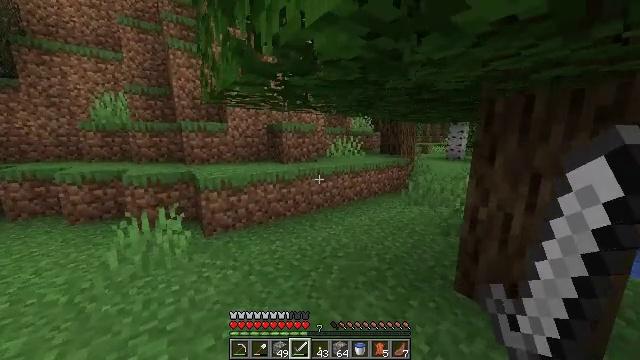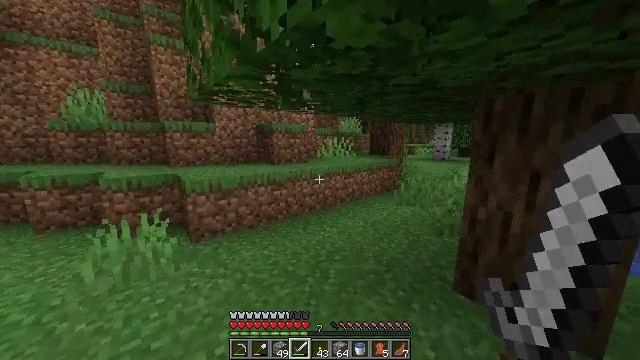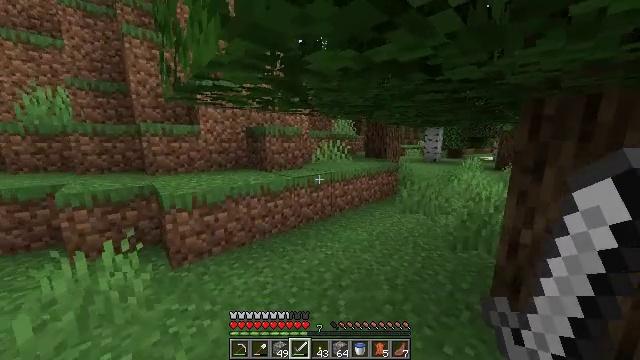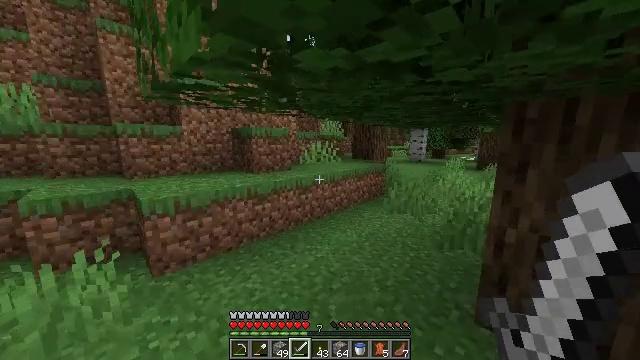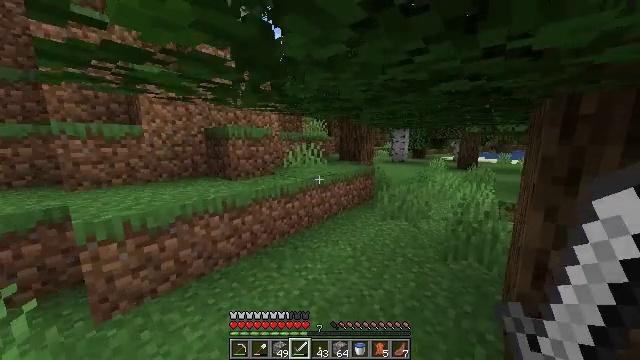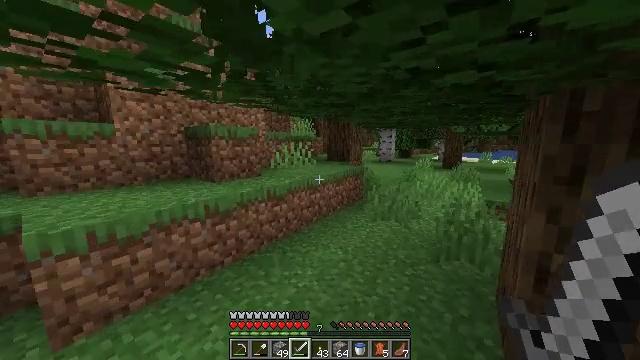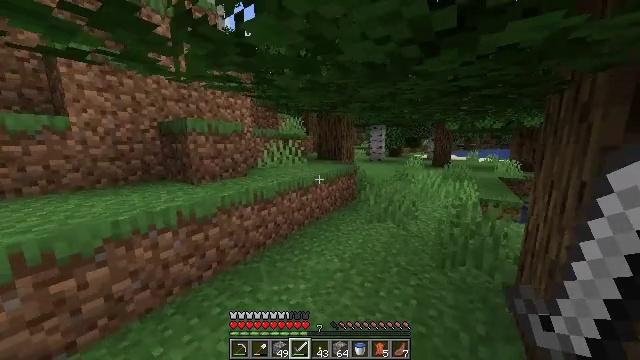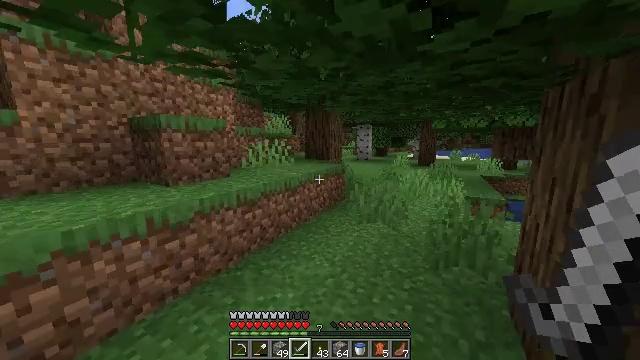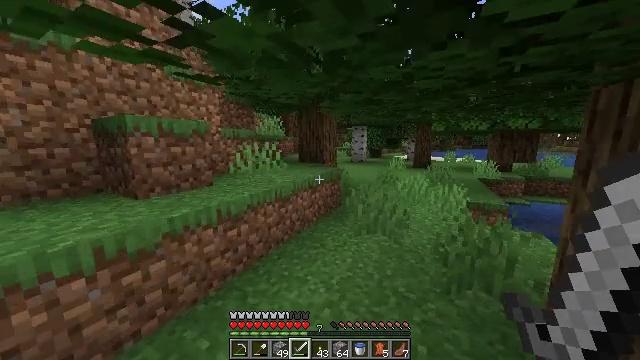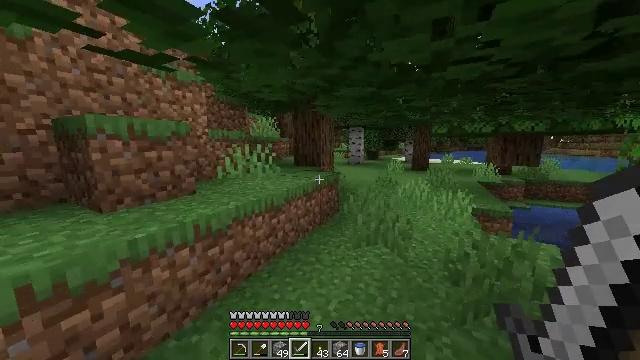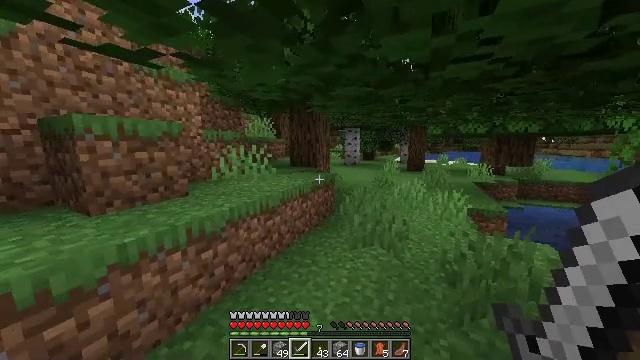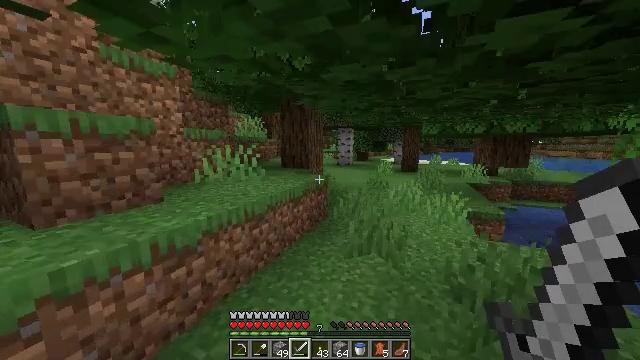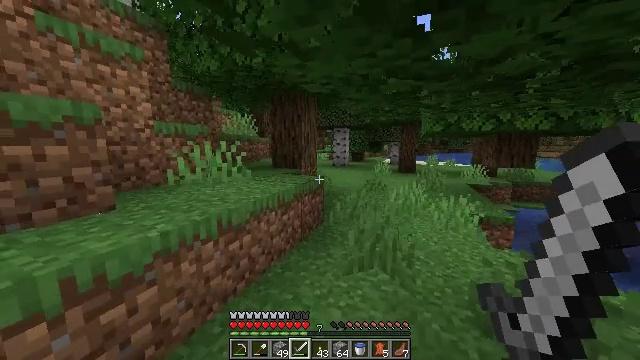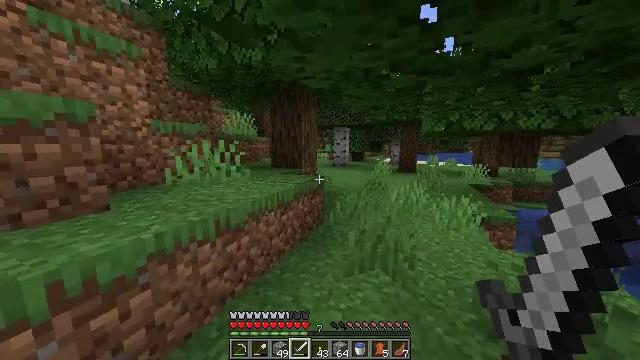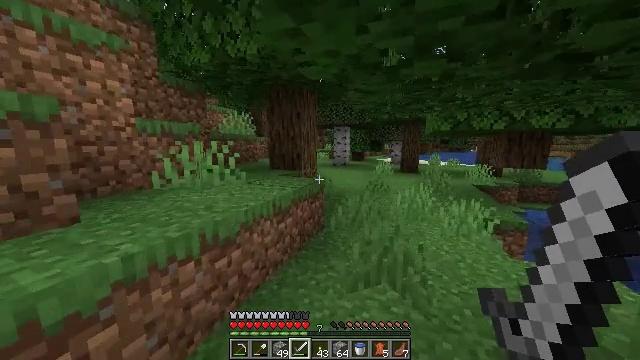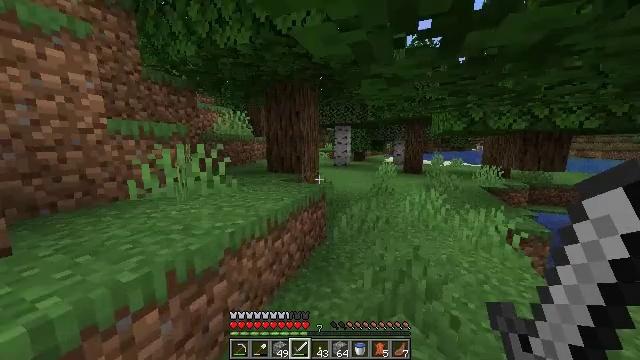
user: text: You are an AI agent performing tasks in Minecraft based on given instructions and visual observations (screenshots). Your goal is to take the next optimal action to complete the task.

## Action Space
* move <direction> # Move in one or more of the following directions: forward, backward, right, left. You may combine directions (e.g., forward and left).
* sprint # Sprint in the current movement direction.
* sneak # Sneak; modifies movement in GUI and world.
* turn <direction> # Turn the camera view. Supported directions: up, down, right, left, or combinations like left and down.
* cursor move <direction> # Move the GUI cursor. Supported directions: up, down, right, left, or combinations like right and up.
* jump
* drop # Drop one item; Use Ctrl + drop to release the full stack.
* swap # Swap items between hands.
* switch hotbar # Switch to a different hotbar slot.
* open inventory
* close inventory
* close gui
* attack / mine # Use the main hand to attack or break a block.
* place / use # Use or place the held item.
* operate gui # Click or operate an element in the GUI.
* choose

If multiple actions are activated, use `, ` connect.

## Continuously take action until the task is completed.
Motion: motion action
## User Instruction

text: Remove a peony from the inventory.
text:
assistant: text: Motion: move forward, sprint, turn right
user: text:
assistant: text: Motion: move forward, sprint, turn right
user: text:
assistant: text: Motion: move forward, sprint, turn right
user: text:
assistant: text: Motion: move forward, sprint, turn right
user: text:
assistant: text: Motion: move forward, sprint, turn right
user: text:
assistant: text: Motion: move forward, sprint, turn right
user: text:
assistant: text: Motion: move forward, sprint, turn right
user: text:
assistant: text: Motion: move forward, sprint, turn right
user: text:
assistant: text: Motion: move forward, sprint
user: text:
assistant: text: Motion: move forward, sprint, turn right
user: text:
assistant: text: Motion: move forward, sprint, turn right
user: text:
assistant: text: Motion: move forward, sprint, turn right
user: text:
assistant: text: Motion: move forward, sprint
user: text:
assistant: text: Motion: move forward, sprint
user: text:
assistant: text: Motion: move forward, sprint
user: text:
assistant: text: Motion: move forward, sprint
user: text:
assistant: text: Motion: move forward, sprint
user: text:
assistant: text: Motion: move forward, sprint
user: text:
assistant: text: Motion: move forward, sprint, turn right
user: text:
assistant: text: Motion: move forward, sprint
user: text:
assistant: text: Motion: move forward, sprint
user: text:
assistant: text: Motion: move forward, sprint
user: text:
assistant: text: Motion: move forward, sprint
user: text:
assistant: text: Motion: move forward and move right, sprint, turn left
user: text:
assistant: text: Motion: move forward and move right, sprint, turn left
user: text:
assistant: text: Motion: move forward and move right, sprint
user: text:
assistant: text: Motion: move forward and move right, sprint, turn left
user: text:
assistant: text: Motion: move forward and move right, sprint, turn left
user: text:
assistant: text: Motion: move forward, sprint, turn left
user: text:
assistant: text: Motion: move forward, sprint, turn left